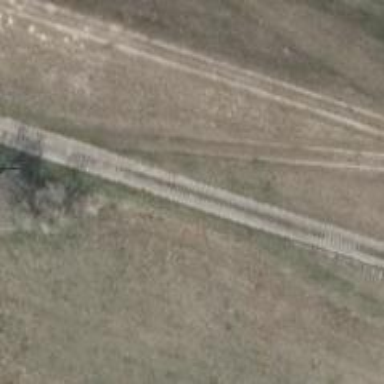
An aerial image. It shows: Grass track with grade 5 tracktype.